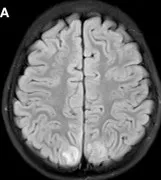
Neuroimaging: Axial T2-Fluid attenuated inversion recovery (FLAIR) ,. Focal bilateral parietal cortical/subcortical high signal intensities with mild swelling were visible on T2-FLAIR and T2-weighted images.
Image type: radiology (mri)